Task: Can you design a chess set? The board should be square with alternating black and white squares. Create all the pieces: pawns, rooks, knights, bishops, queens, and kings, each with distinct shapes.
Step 4236:
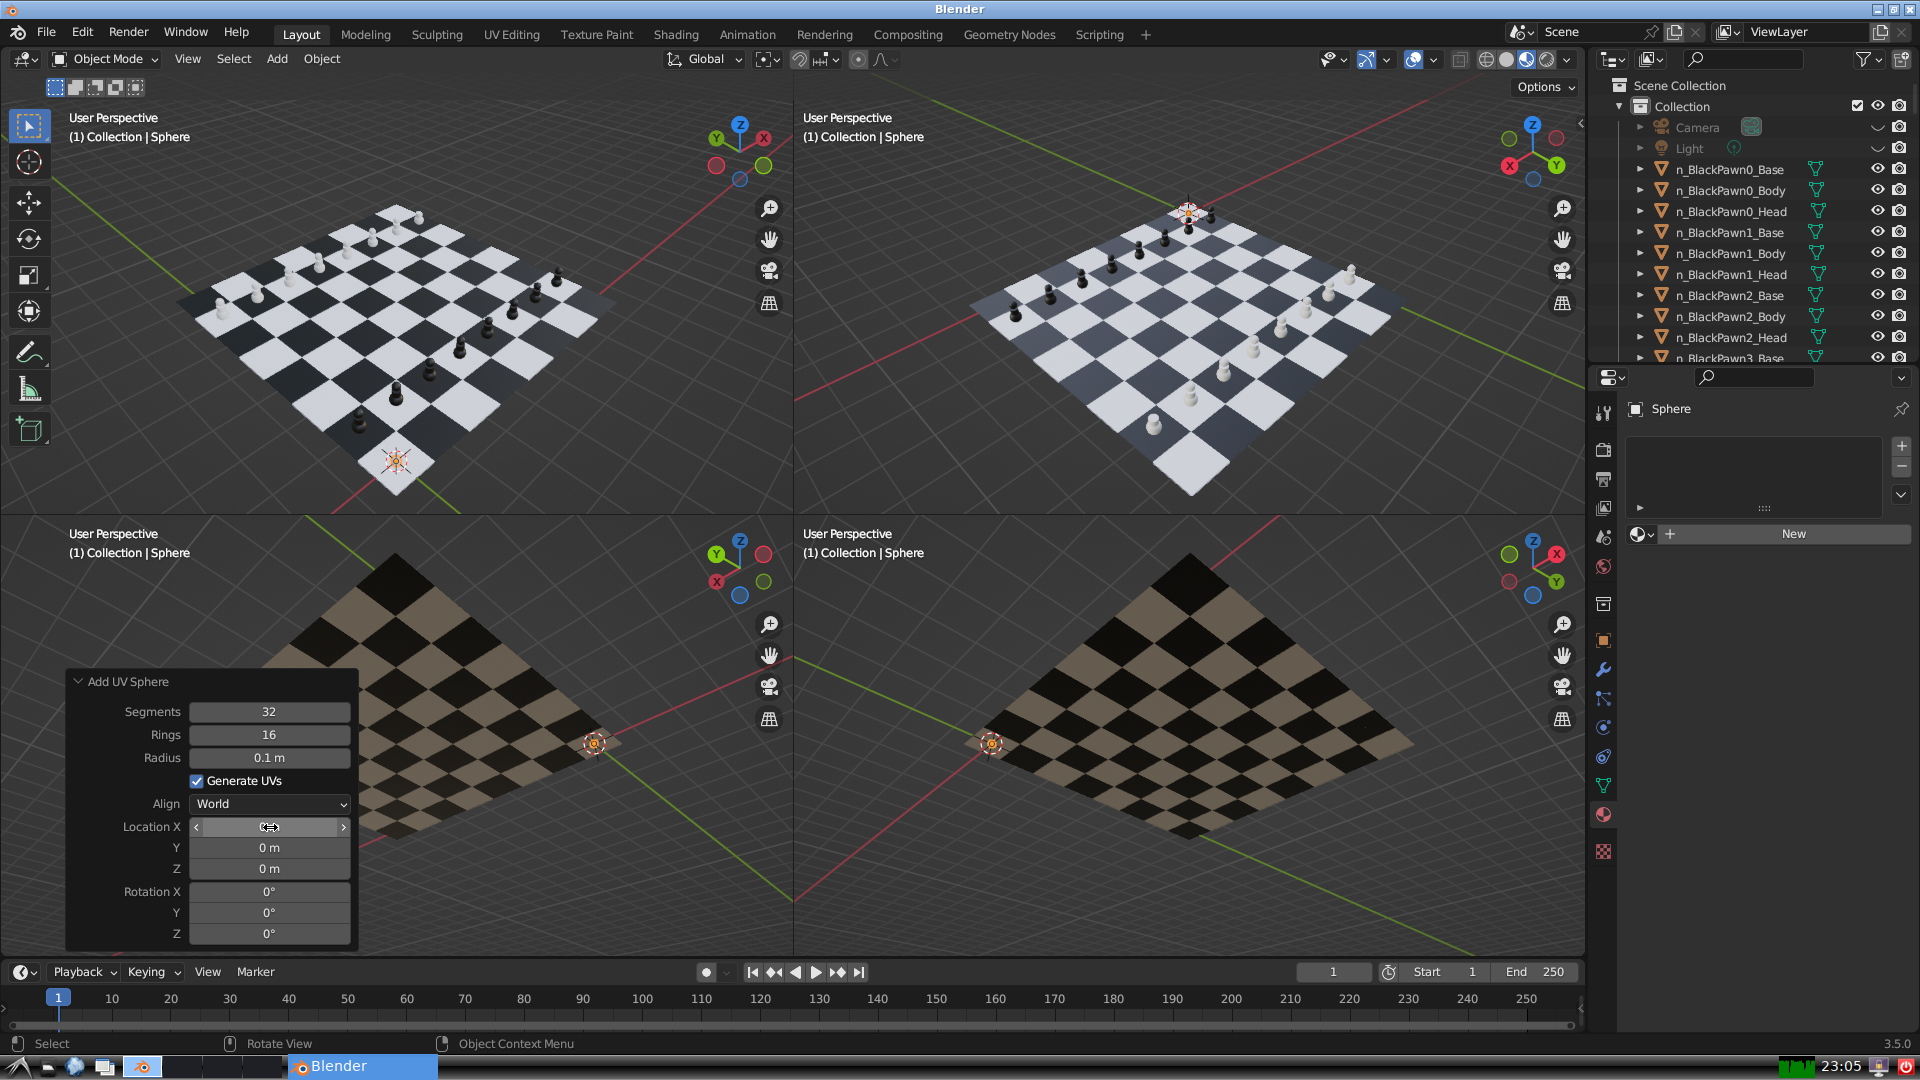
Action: click: no